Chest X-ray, PA view. Patient: 59 years old, sex M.
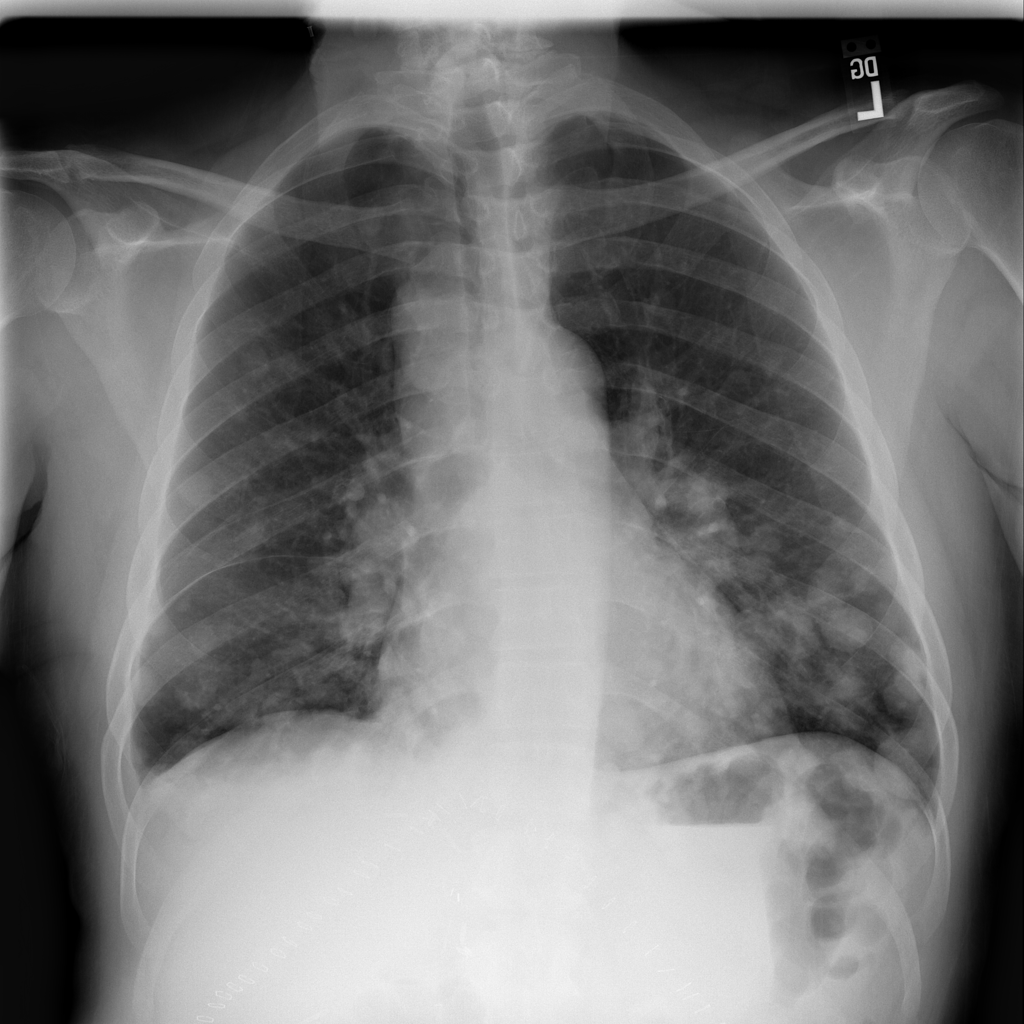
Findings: Mass, Nodule